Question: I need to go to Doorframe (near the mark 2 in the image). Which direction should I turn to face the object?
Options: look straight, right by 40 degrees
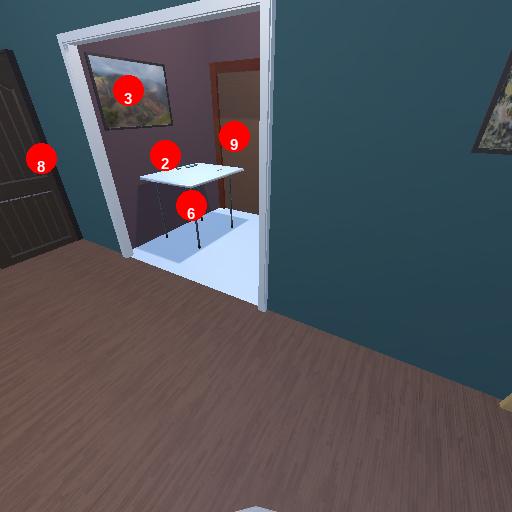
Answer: look straight